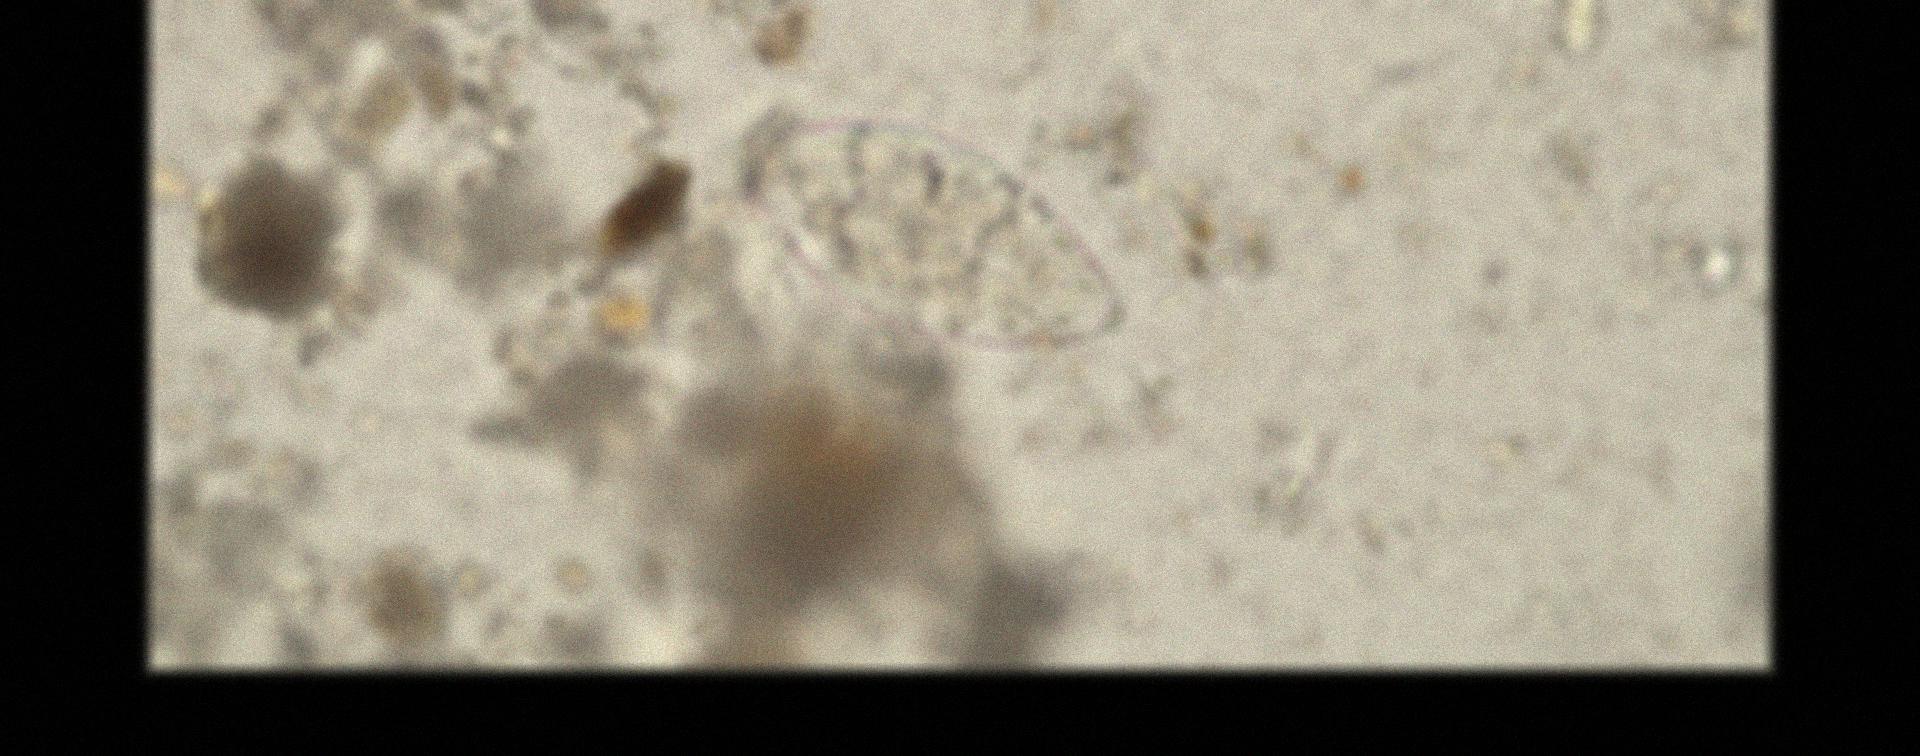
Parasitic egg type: Fasciolopsis buski